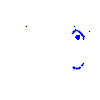
Particle: pion